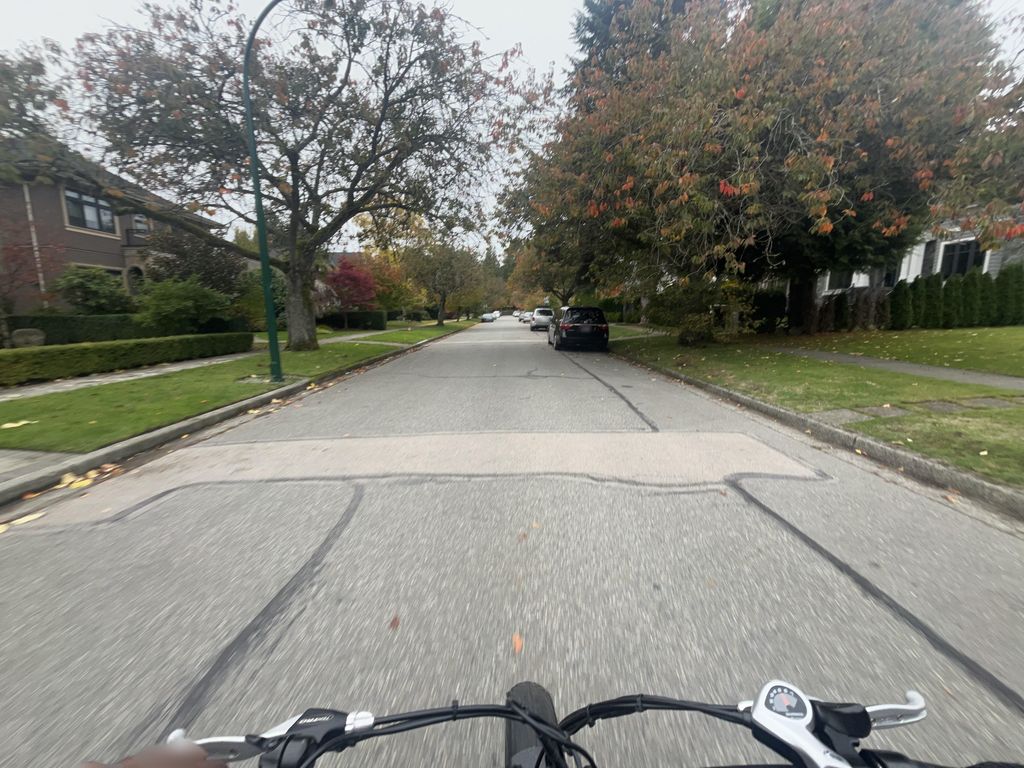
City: vancouver